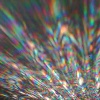
Label: sunburn